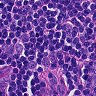
Metastatic tissue present: no